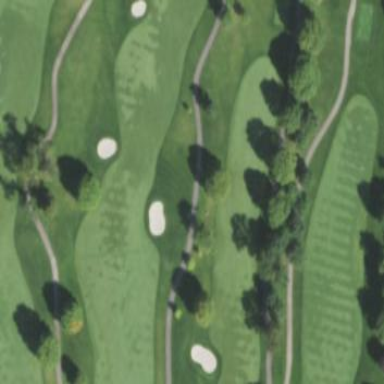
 part of golf course fairway. It is used for the sport of golf."